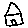
Label: house